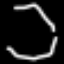
Label: octagon